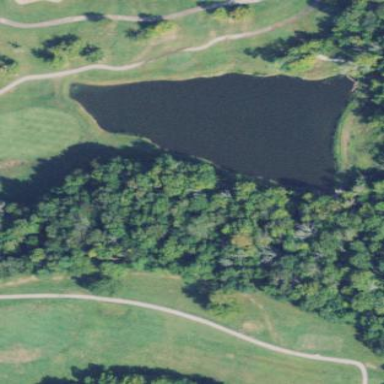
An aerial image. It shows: Water hazard on golf course. The hazard is natural water feature.